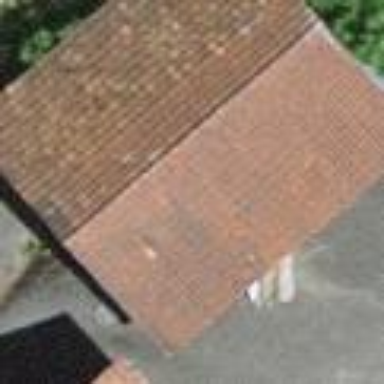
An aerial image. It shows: Rural barn.